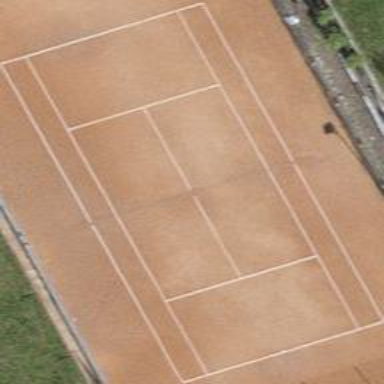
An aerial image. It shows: Tennis court on pitch.